Field crop: maize
Growth stage: 2
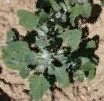
Species: chenopodium